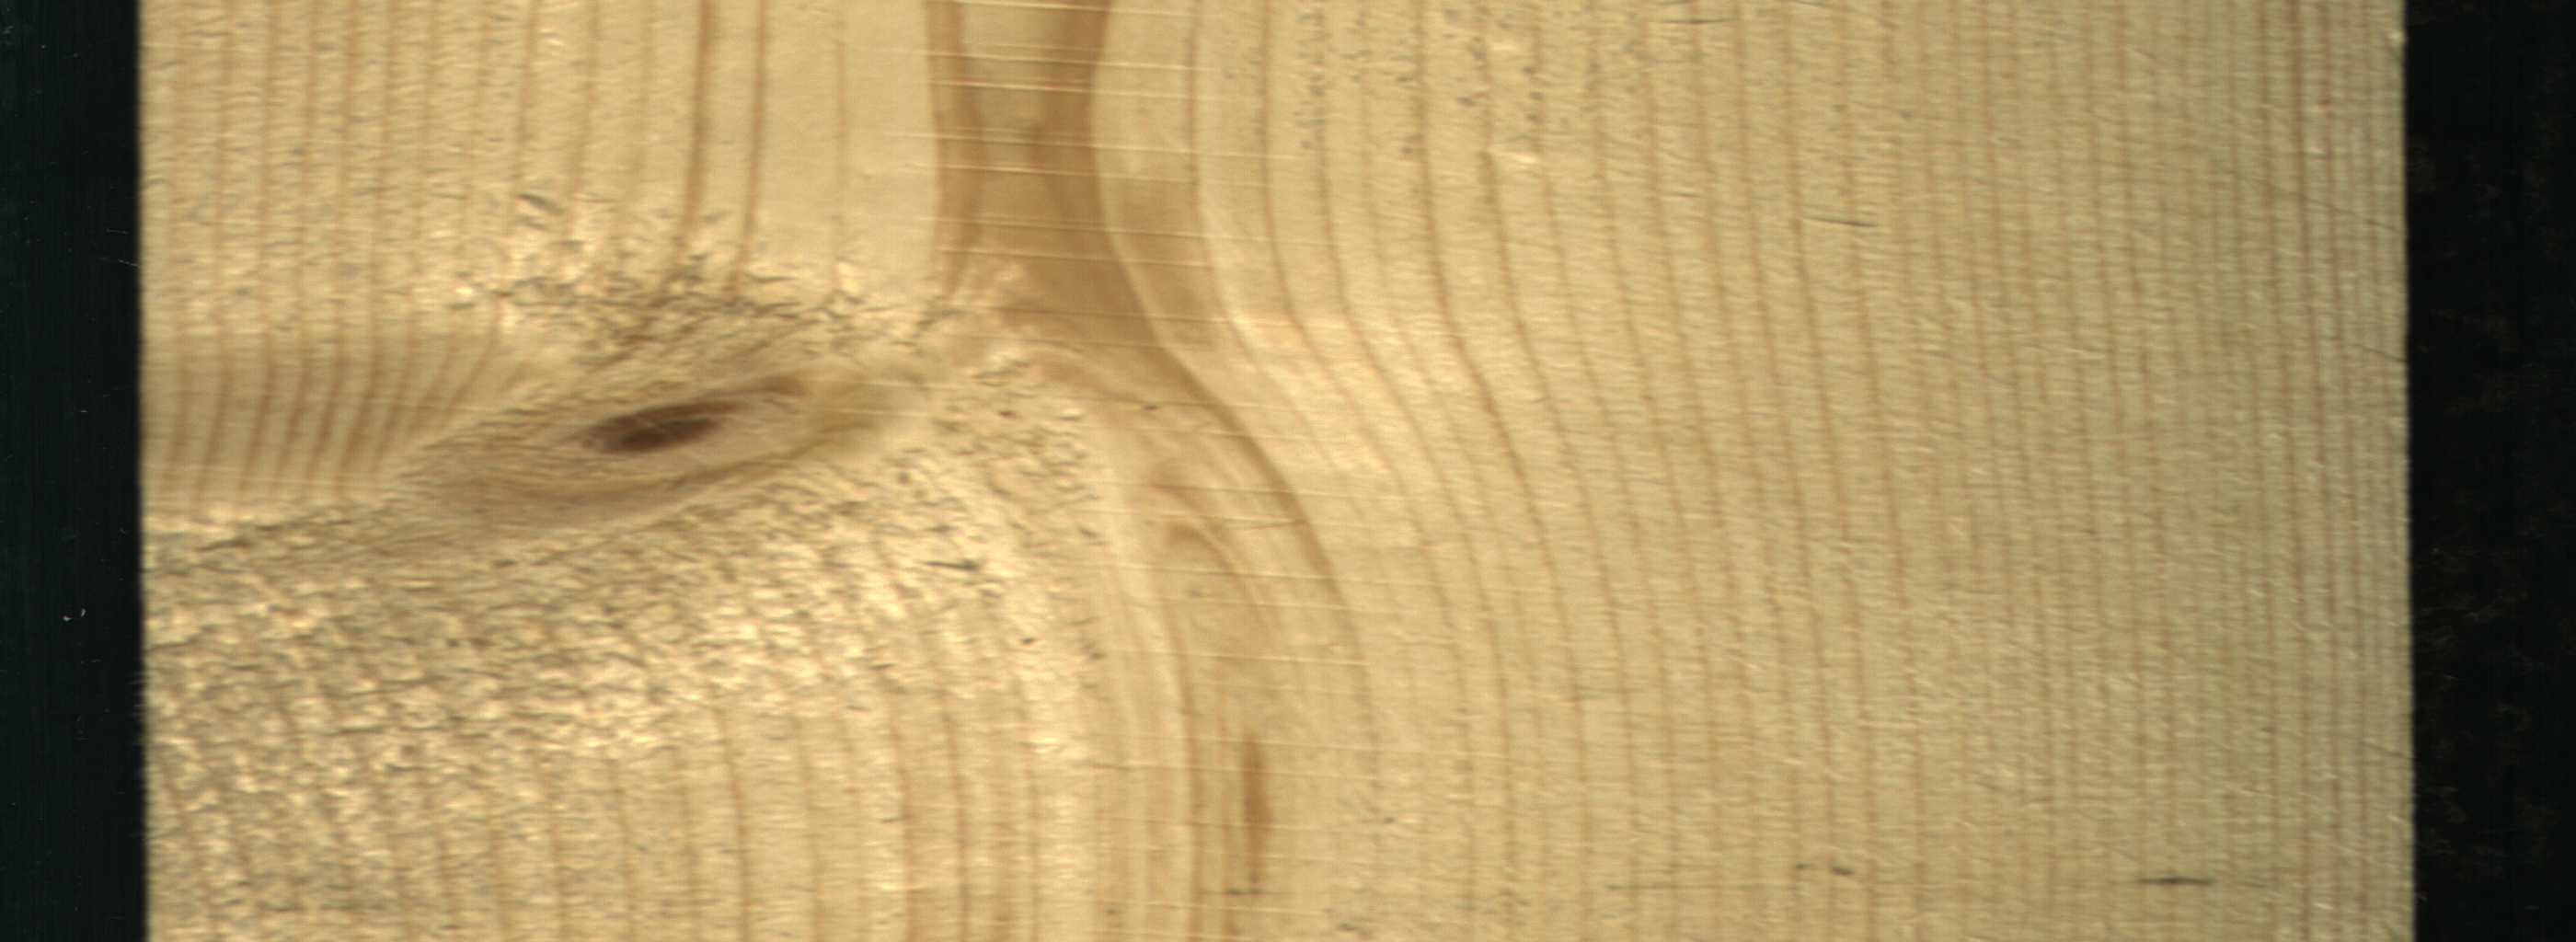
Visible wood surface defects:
Live_Knot